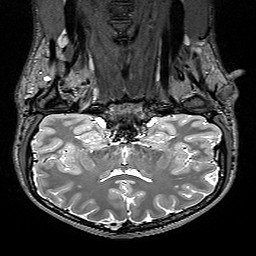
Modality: T2w
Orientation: sagittal
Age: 28
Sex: male
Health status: healthy
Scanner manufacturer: siemens
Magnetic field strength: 3 T
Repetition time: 3.2 s
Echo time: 0.412 s